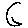
Label: moon